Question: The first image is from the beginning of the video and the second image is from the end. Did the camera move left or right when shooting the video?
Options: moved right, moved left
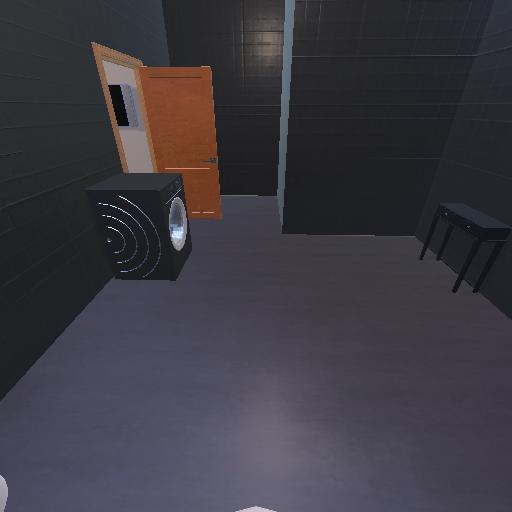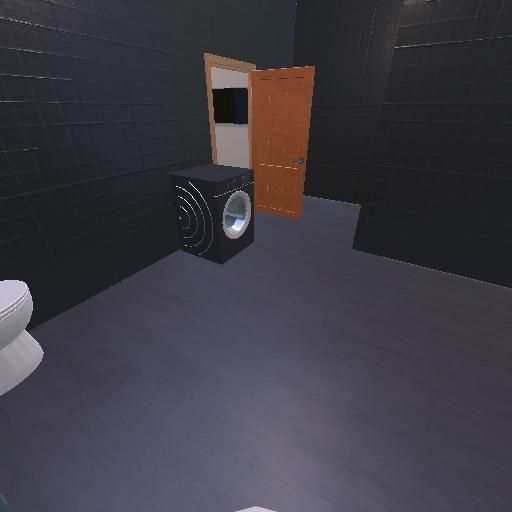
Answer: moved right